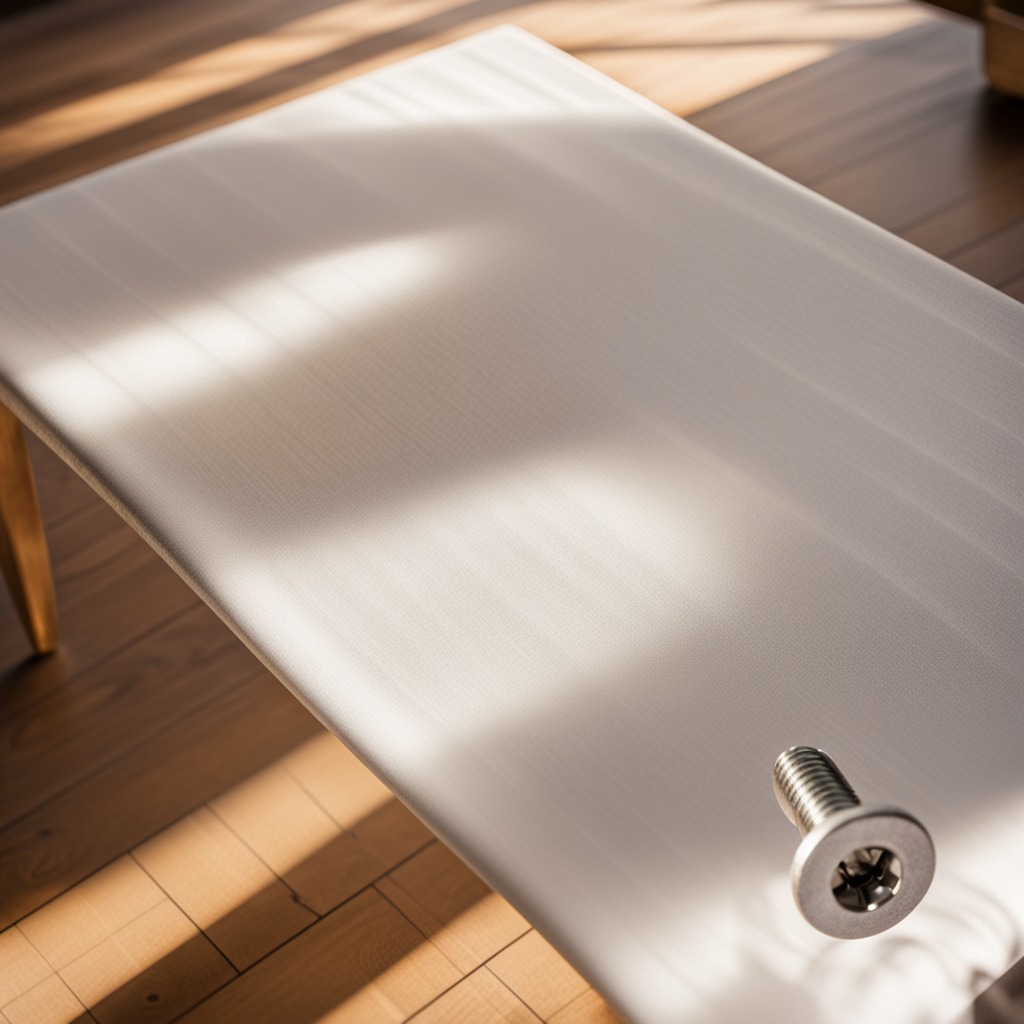
A metal screw lying on a wooden table in an outdoor workshop during daytime bright natural light soft shadows worn but beneath the cloth.